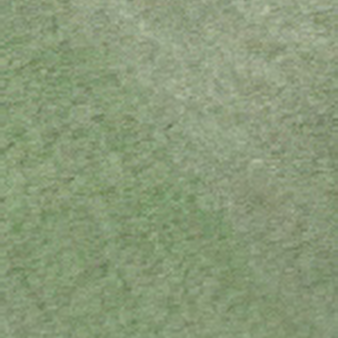
Label: other